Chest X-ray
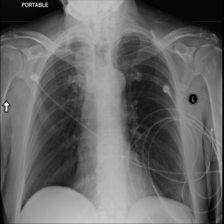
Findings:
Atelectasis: negative
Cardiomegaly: negative
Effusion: negative
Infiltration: negative
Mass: positive
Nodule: negative
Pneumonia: negative
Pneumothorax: negative
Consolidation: negative
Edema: negative
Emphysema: negative
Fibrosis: negative
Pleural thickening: positive
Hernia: negative